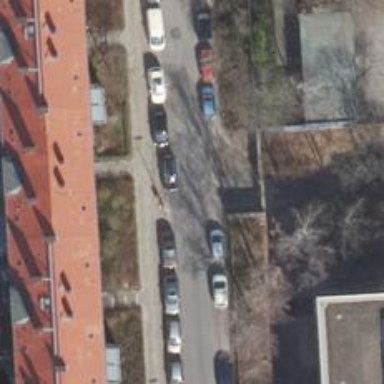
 with half of the vehicles parked partially on the curb."